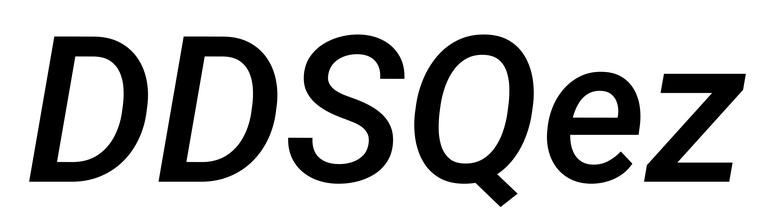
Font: Roboto-Italic_Medium_Italic